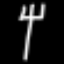
Label: fork